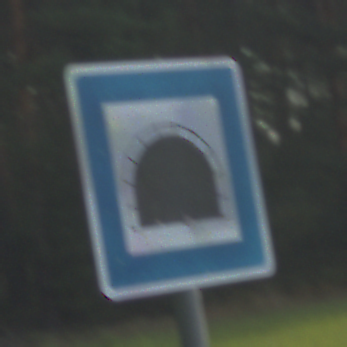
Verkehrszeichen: Tunnel
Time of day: SunriseSunset
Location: Outdoor (Nature)
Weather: PartlyCloudy
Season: NotSpecified
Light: Natural